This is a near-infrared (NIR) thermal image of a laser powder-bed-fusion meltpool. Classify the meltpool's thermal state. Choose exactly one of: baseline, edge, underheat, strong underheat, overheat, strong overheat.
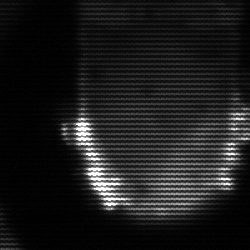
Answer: baseline